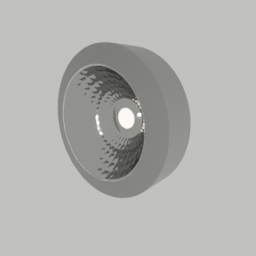
Label: lighting